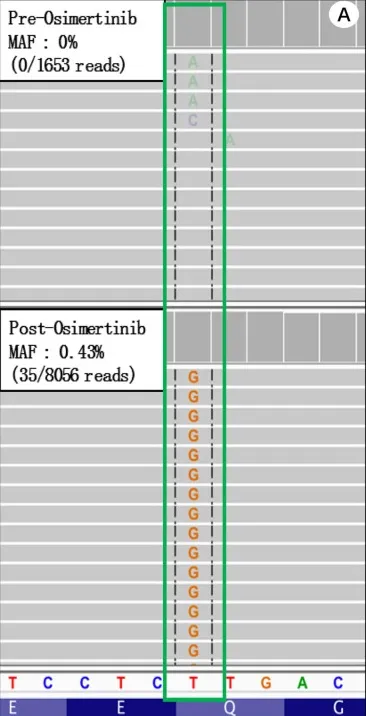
Memorial Sloan Kettering-Integrated Mutation Profiling of Actionable Cancer Targets (MSK-IMPACT) sequencing on tumor tissues of case 1. Wild type KRAS (top) and acquired KRAS mutations. (A) Wild type KRAS before treatment (top) and a KRAS Q61H mutation (bottom) after receiving Osimertinib.
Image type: chart (chart)